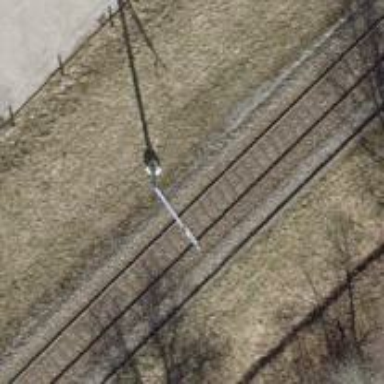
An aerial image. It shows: Catenary mast for power lines.